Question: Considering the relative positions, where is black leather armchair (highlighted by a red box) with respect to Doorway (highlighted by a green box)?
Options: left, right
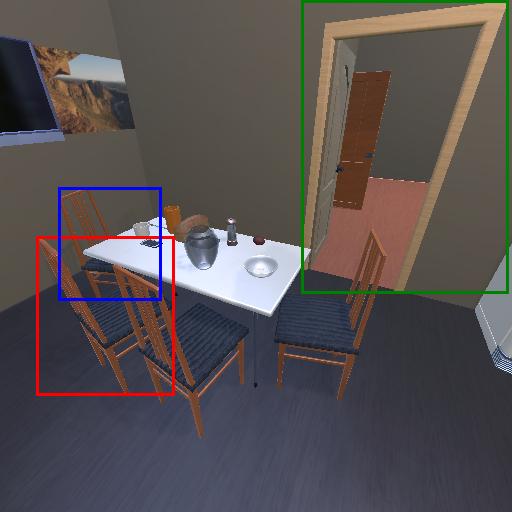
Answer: left